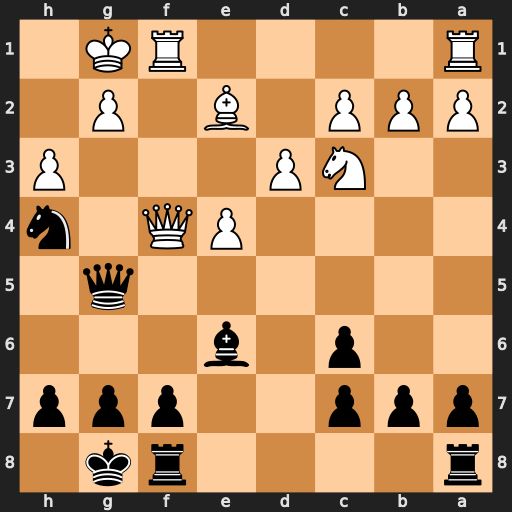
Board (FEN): r4rk1/ppp2ppp/2p1b3/6q1/4PQ1n/2NP3P/PPP1B1P1/R4RK1
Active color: b
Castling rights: -
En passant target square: -
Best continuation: Qxg2#